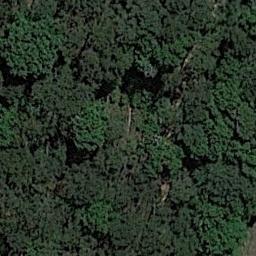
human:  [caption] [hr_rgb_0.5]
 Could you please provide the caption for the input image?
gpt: The forest is full of green trees .

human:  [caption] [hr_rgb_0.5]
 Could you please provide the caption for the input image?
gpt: This is a dense forest .

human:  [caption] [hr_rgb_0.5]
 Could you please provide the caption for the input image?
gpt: The forest has a lot of dense emerald trees of different color depths and heights .

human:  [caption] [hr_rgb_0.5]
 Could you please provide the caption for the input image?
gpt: Many turquoise and dark green trees are in a forest .

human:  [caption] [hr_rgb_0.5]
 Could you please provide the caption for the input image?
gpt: A dense forest with many green trees .